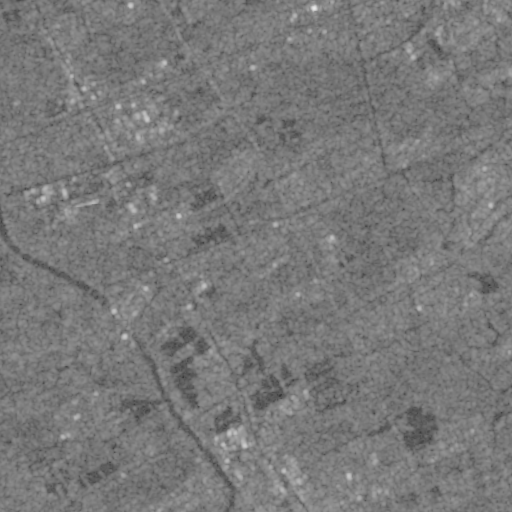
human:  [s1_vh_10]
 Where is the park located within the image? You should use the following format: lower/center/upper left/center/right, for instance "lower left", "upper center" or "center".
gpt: The park is located in the upper right of the image.
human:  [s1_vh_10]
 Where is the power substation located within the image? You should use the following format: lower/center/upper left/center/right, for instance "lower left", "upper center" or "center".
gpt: The power substation is located in the center left of the image.
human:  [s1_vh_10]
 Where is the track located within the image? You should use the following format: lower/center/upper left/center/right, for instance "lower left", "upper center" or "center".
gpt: There is no track in the image.

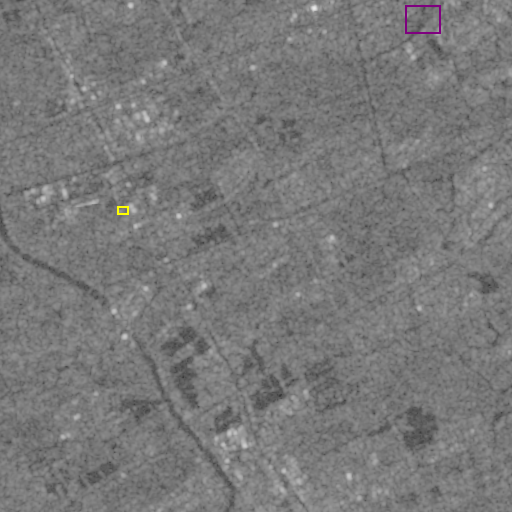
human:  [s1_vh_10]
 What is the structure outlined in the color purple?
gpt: The structure outlined in purple is a park.
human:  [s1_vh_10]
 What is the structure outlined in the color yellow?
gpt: The structure outlined in yellow is a power substation.
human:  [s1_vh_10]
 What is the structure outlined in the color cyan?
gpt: There is no cyan outline.